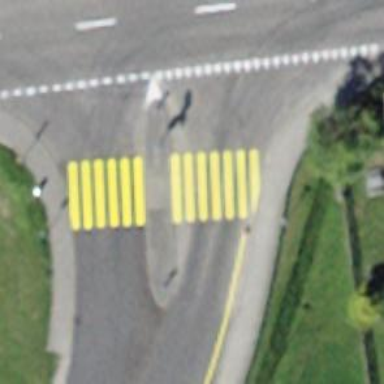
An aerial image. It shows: Zebra crossing on the road.